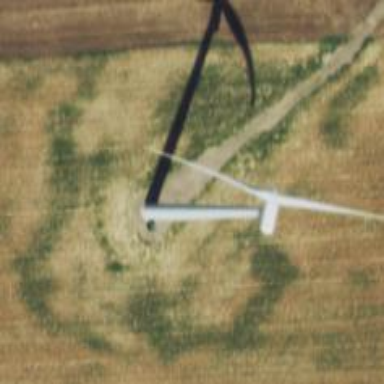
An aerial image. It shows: Wind generator using horizontal axis wind turbines.